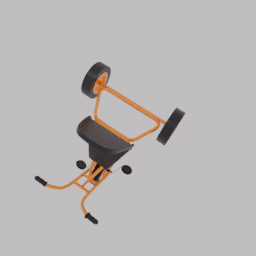
Label: mechanical